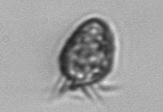
Label: Ciliophora